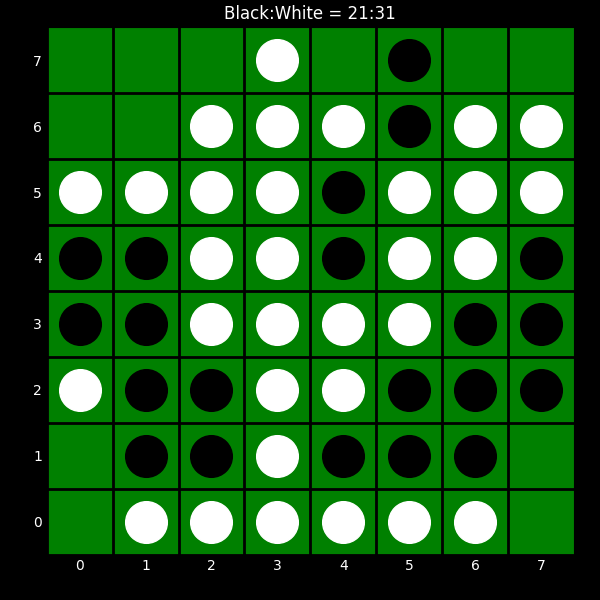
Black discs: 21
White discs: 31